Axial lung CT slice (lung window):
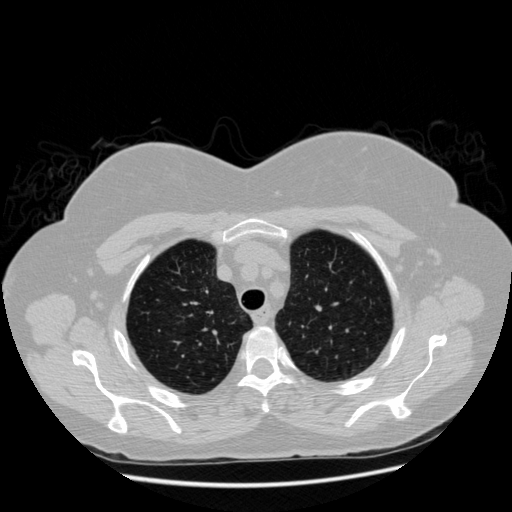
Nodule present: no